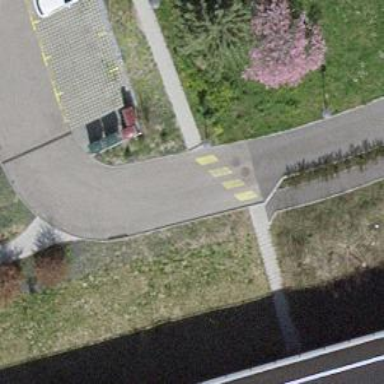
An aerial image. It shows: Marked crossing on the road.